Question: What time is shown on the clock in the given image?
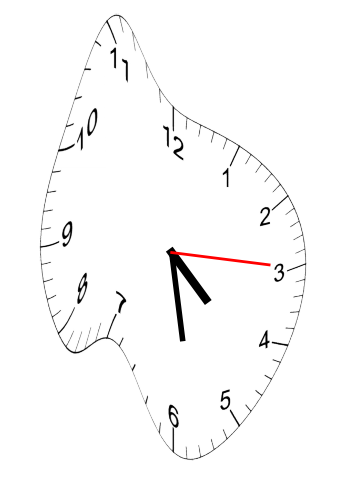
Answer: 04:28:15